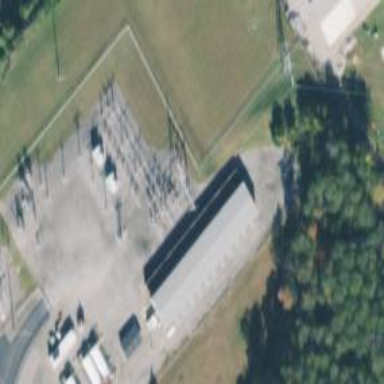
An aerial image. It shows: Generator is pictured.